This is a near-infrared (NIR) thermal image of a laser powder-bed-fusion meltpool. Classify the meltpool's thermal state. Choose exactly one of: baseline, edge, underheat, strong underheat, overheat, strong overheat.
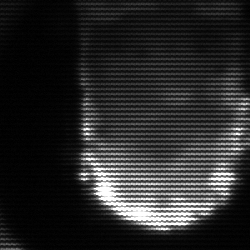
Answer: baseline